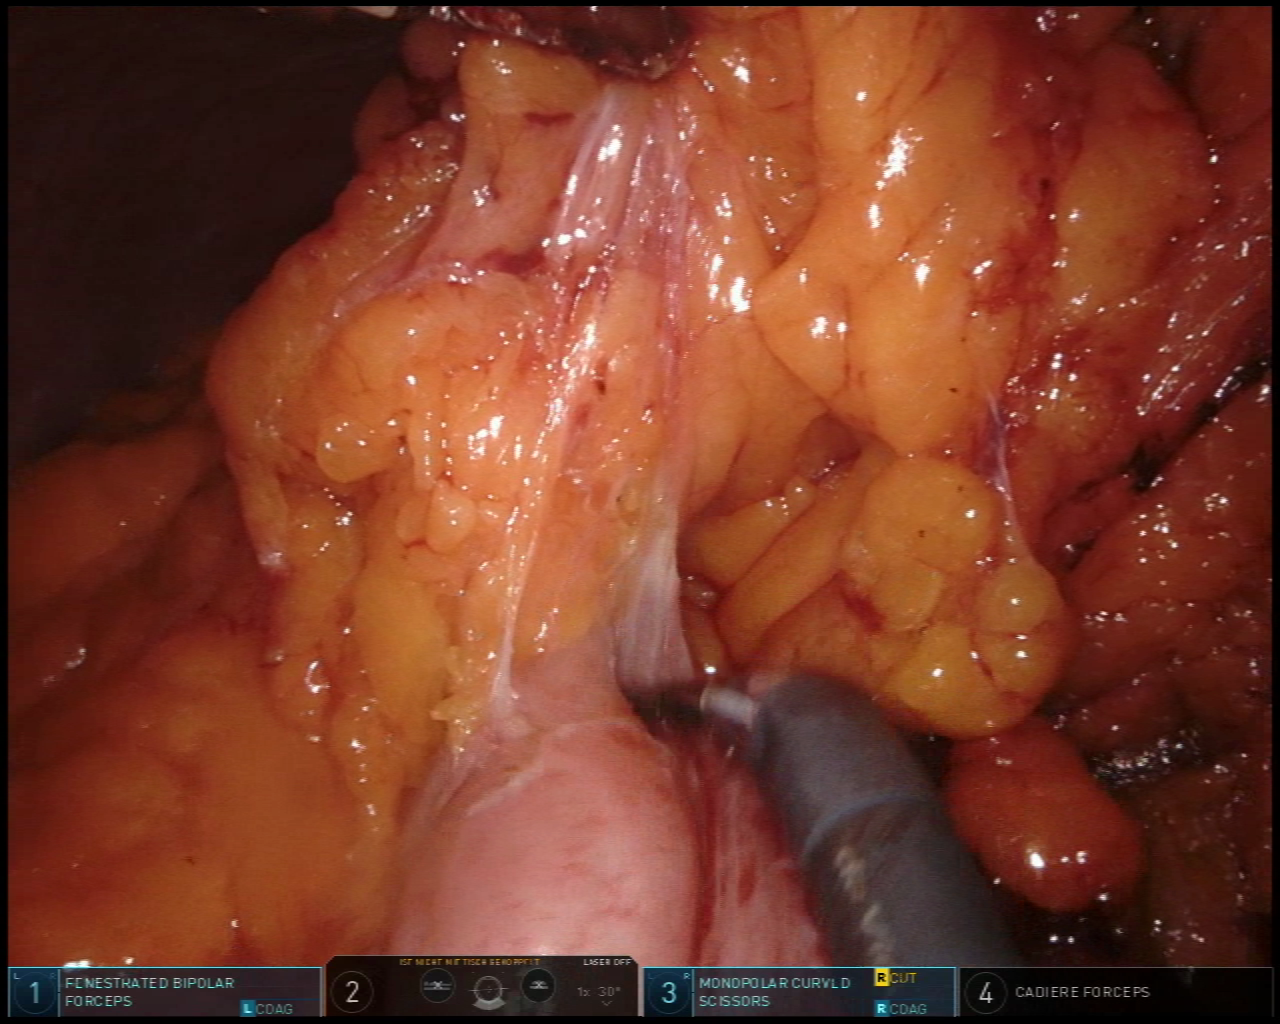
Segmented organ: colon
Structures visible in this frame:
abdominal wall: no
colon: yes
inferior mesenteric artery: no
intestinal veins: no
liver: no
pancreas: no
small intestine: no
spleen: no
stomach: no
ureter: no
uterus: no
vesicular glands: no